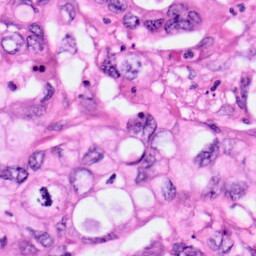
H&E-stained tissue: Pancreatic